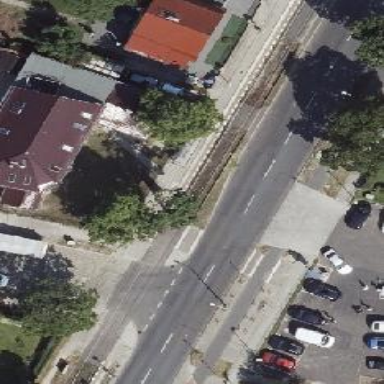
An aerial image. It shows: Tram station for public transport.